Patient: sex M, age 61
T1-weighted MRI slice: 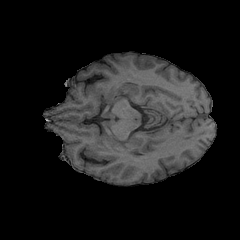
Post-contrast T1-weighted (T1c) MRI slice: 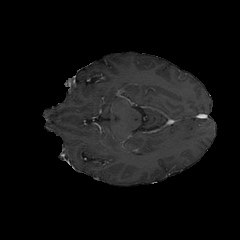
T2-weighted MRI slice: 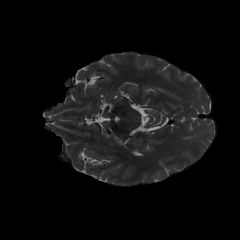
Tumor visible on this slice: no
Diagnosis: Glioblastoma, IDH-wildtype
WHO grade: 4